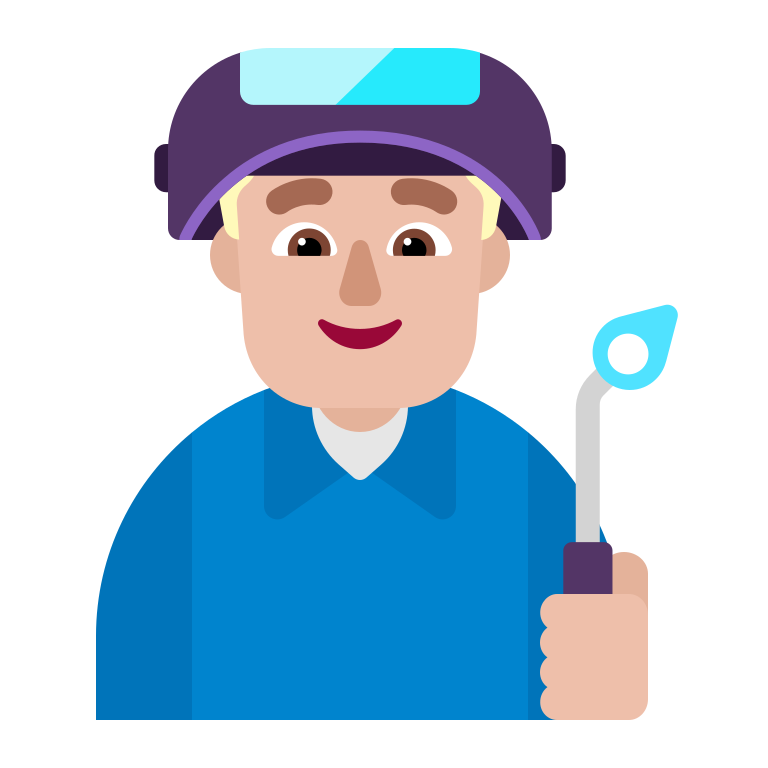
man factory worker flat  light